Field crop: maize
Growth stage: 1
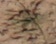
Species: lolium